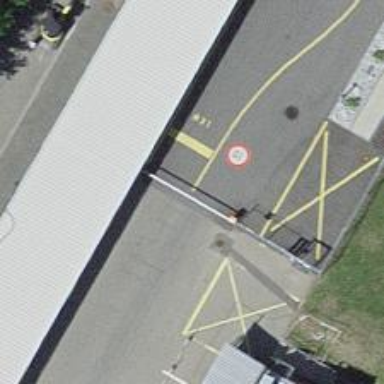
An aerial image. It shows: Lift gate barrier.